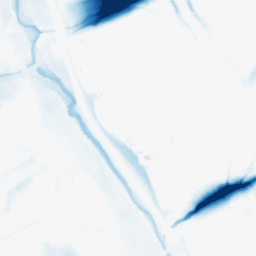
Category: morphological
Decomposition family: morphological_ellipse
Decomposition parameters: operation: closing
width: 50
height: 50
Upsampling method: linear_exact
Upsampling parameters: scale: 4
Upsampling scale: 4